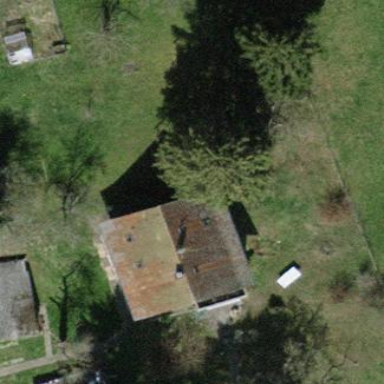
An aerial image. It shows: Detached building with gabled roof.